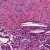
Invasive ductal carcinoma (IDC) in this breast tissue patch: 0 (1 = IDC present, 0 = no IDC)